Question: I am trying to draw a colored mesh plot of a travelling wave like this (just ignore the grey background):

I am looking at the example shown in <URL>, but I'm not sure how to adapt it for my function 'z':
'''
from mpl_toolkits.mplot3d import axes3d, art3d
import matplotlib.pyplot as plt
import numpy as np
import matplotlib as mpl
fig = plt.figure()
ax = fig.add_subplot(111, projection='3d')
X = T = np.arange(0,10,0.1)
z = np.array([np.cos(2*np.pi*(x/3.0-t/6.0)) for x,t in zip(np.ravel(X), np.ravel(T))])
Z = z.reshape(X.shape)
#X, Y, Z = axes3d.get_test_data(0.05)
wire = ax.plot_wireframe(X, T, Z, rstride=10, cstride=10)
# Retrive data from internal storage of plot_wireframe, then delete it
nx, nt, _ = np.shape(wire._segments3d)
wire_x = np.array(wire._segments3d)[:, :, 0].ravel()
wire_t = np.array(wire._segments3d)[:, :, 1].ravel()
wire_z = np.array(wire._segments3d)[:, :, 2].ravel()
wire.remove()
# create data for a LineCollection
wire_x1 = np.vstack([wire_x, np.roll(wire_x, 1)])
wire_t1 = np.vstack([wire_t, np.roll(wire_t, 1)])
wire_z1 = np.vstack([wire_z, np.roll(wire_z, 1)])
to_delete = np.arange(0, nx*ny, ny)
wire_x1 = np.delete(wire_x1, to_delete, axis=1)
wire_t1 = np.delete(wire_t1, to_delete, axis=1)
wire_z1 = np.delete(wire_z1, to_delete, axis=1)
scalars = np.delete(wire_z, to_delete)
segs = [list(zip(xl, tl, zl)) for xl, tl, zl in zip(wire_x1.T, wire_t1.T, wire_z1.T)]
# Plots the wireframe by a a line3DCollection
my_wire = art3d.Line3DCollection(segs, cmap="hsv")
my_wire.set_array(scalars)
ax.add_collection(my_wire)
ax.set_title(r'Travelling wave , $z=f(x,t)=\cos(2\pi(x/3-t/6))$')
ax.set_xlabel(r'$x$', fontsize=16)
ax.set_ylabel(r'$t_0$', fontsize=16)
ax.set_zlabel(r'$z$', fontsize=16)
plt.show()
'''
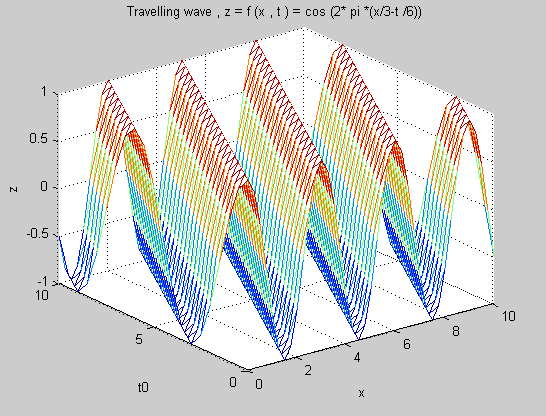
Answer: 'np.meshgrid()' is your friend:
'''
from mpl_toolkits.mplot3d import axes3d, art3d
import matplotlib.pyplot as plt
import numpy as np
fig = plt.figure()
ax = fig.add_subplot(111, projection='3d')
x, t = np.arange(0,10,0.1), np.arange(0,10,0.1)
X, T = np.meshgrid(x, t) # generate two 100x100 arrays
Z = np.cos(2*np.pi*(X/3.0 - T/6.0))
wire = ax.plot_wireframe(X, T, Z, rstride=10, cstride=10)
# Retrive data from internal storage of plot_wireframe, then delete it
nx, ny, _ = np.shape(wire._segments3d)
wire_x = np.array(wire._segments3d)[:, :, 0].ravel()
wire_y = np.array(wire._segments3d)[:, :, 1].ravel()
wire_z = np.array(wire._segments3d)[:, :, 2].ravel()
wire.remove()
# create data for a LineCollection
wire_x1 = np.vstack([wire_x, np.roll(wire_x, 1)])
wire_y1 = np.vstack([wire_y, np.roll(wire_y, 1)])
wire_z1 = np.vstack([wire_z, np.roll(wire_z, 1)])
to_delete = np.arange(0, nx*ny, ny)
wire_x1 = np.delete(wire_x1, to_delete, axis=1)
wire_y1 = np.delete(wire_y1, to_delete, axis=1)
wire_z1 = np.delete(wire_z1, to_delete, axis=1)
scalars = np.delete(wire_z, to_delete)
segs = [list(zip(xl, yl, zl)) for xl, yl, zl in zip(wire_x1.T, wire_y1.T, wire_z1.T)]
# Plots the wireframe by a a line3DCollection
my_wire = art3d.Line3DCollection(segs, cmap="hsv")
my_wire.set_array(scalars)
ax.add_collection(my_wire)
plt.colorbar(my_wire)
#cl1 = fig.colorbar(pl1)
#cl1.set_label("$z$-axis")
fig.suptitle(r'Travelling wave $z=f(x,t)=\cos(2\pi(x/3-t/6))$')
ax.set_xlabel(r'$x$', fontsize=16)
ax.set_ylabel(r'$t_0$', fontsize=16)
ax.set_zlabel(r'$z$', fontsize=16)
fig.canvas.draw()
plt.show()
'''
The result is .